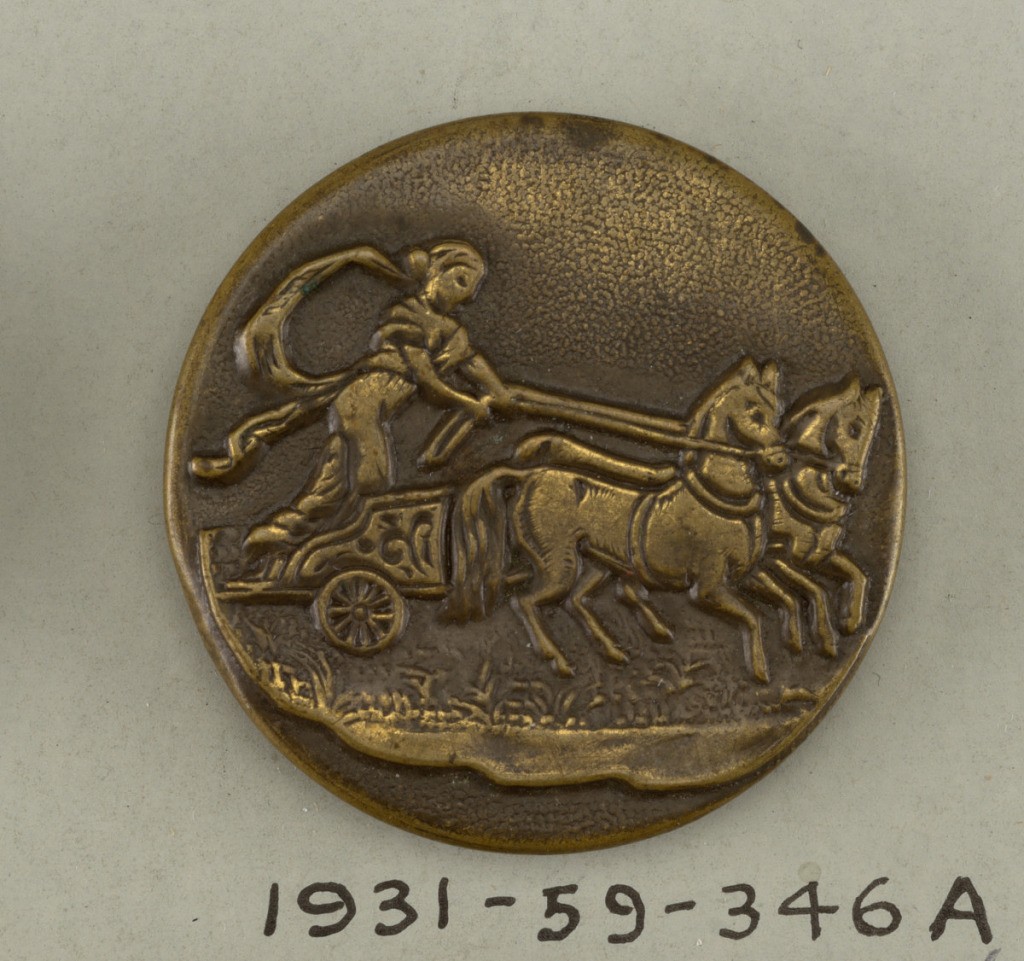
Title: Button
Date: late 19th century
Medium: brass
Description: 1931-59-346-a: circular buttons with ornament showing a chariot d...